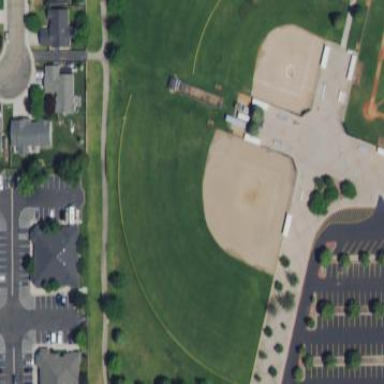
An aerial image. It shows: Softball pitch for leisure and sport activities.